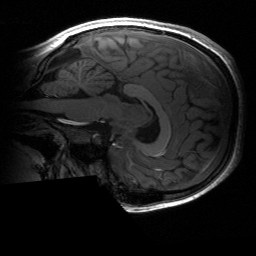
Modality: T1w
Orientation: sagittal
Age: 16
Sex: female
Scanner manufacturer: siemens
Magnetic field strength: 3 T
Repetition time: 2.53 s
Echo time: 0.00297 s